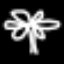
Label: palm tree